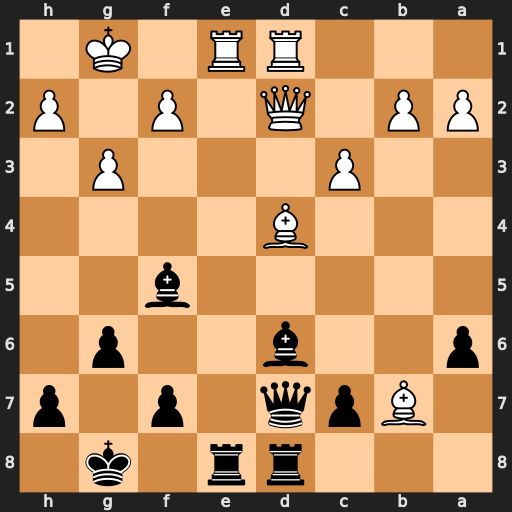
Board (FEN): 3rr1k1/1Bpq1p1p/p2b2p1/5b2/3B4/2P3P1/PP1Q1P1P/3RR1K1
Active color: b
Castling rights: -
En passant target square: -
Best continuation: c5 Bf6 Qxb7 Bxd8 Rxd8